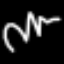
Label: squiggle